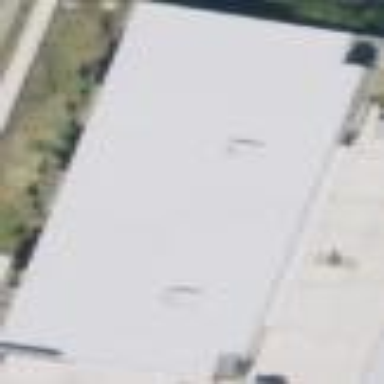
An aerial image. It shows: Storage rental shop located in building.